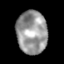
Tissue: skin
Cell type: Epithelial cells
Senescence score: 0.2439
Nuclear area (px): 1286
Mean DAPI intensity: 151.942